Question: '''
sns.lmplot(x='day_diff',y='add_child_21',data=mean, hue='treatment',ci=90,height=6,aspect=1.4, fit_reg=True)
'''
This code fails to plot the LM regression on the left side. I have no missing or infinite values.

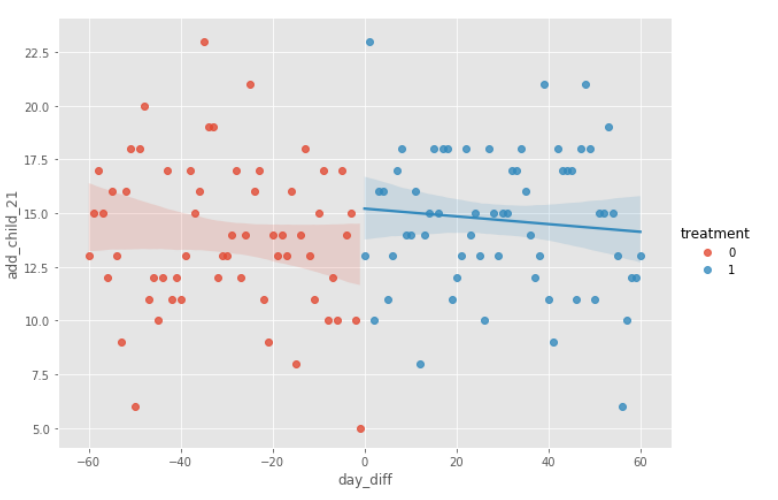
Answer: I used your data and plotted, i don't get the error:
'''
import pandas as pd
import seaborn as sns
df = pd.read_csv("https://raw.githubusercontent.com/andrahiriscau/data/main/data.xls")
sns.lmplot(x='day_diff',y='add_child_21',data=df,
hue='treatment',ci=90,height=6,aspect=1.4, fit_reg=True)
'''
<URL>